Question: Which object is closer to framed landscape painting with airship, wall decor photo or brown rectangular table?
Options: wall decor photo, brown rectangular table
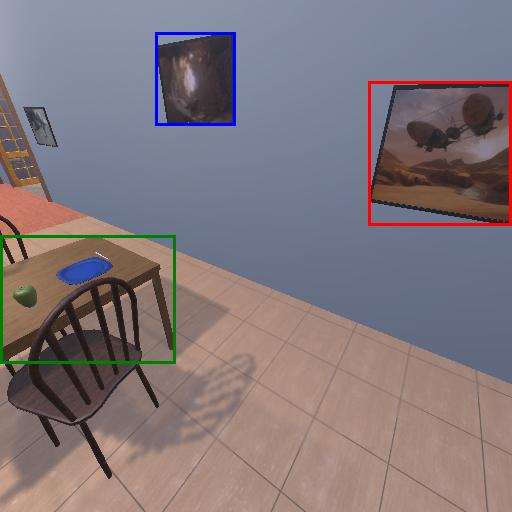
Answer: wall decor photo